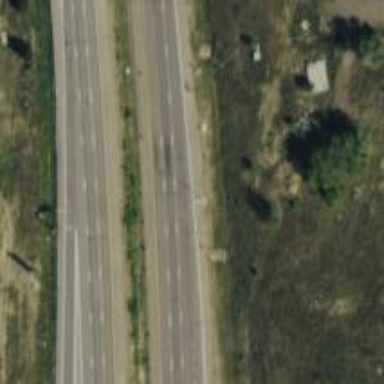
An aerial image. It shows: Asphalt motorway.